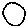
Label: circle